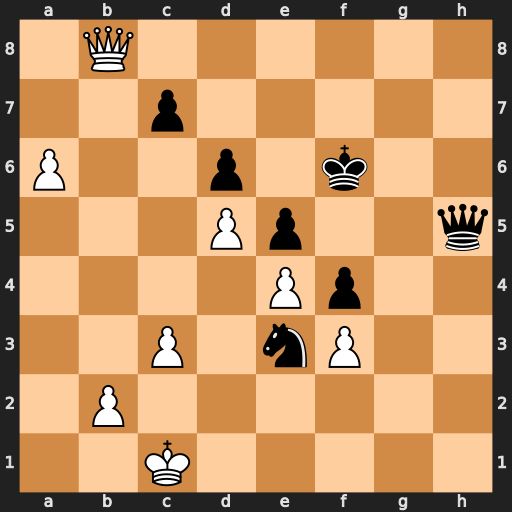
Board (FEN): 1Q6/2p5/P2p1k2/3Pp2q/4Pp2/2P1nP2/1P6/2K5
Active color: w
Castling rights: -
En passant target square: -
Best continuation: Qf8+ Kg5 Qd8+ Kh6 Qh8+